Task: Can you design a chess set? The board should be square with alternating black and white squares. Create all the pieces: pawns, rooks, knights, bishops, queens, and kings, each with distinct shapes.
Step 4168:
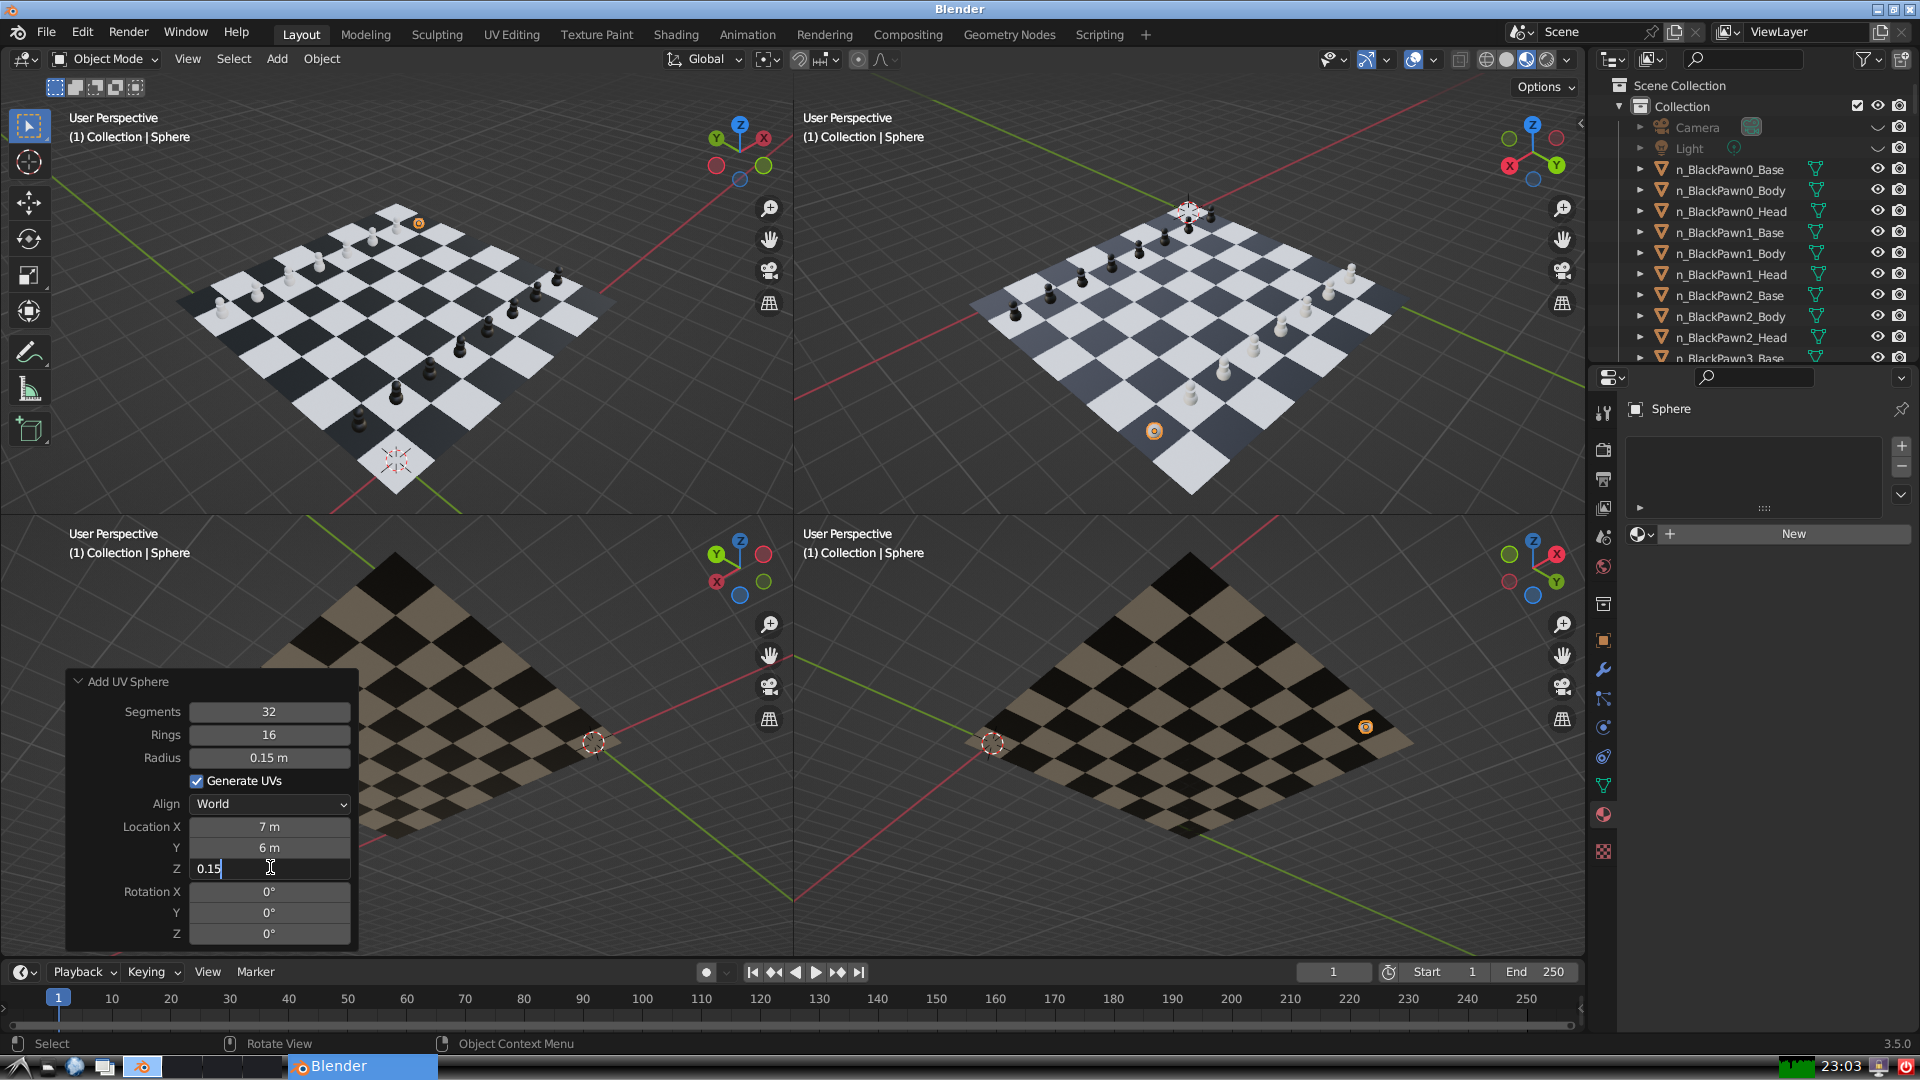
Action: {"key_press": ['Return']}